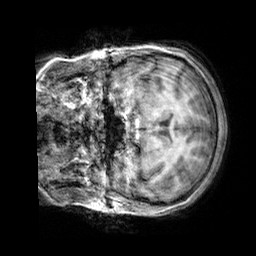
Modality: T1w
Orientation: coronal
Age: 20
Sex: female
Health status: healthy
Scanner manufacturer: siemens
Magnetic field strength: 3 T
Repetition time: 2.3 s
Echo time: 0.00303 s